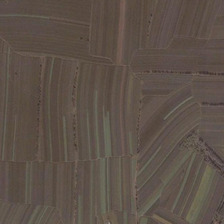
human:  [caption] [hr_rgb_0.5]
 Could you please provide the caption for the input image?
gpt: here is a farmland with brown and green stripes of different directions .

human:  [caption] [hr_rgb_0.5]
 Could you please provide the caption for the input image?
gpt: there are different directions of brown stripe farmlands .

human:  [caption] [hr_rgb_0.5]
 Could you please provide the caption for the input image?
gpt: there are different directions of brown stripe farmlands .

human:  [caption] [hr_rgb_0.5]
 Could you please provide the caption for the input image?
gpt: strips of crops can be seen in this farmland .

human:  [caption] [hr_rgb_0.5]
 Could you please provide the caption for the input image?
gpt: some pieces of farmlands are together .